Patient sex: M
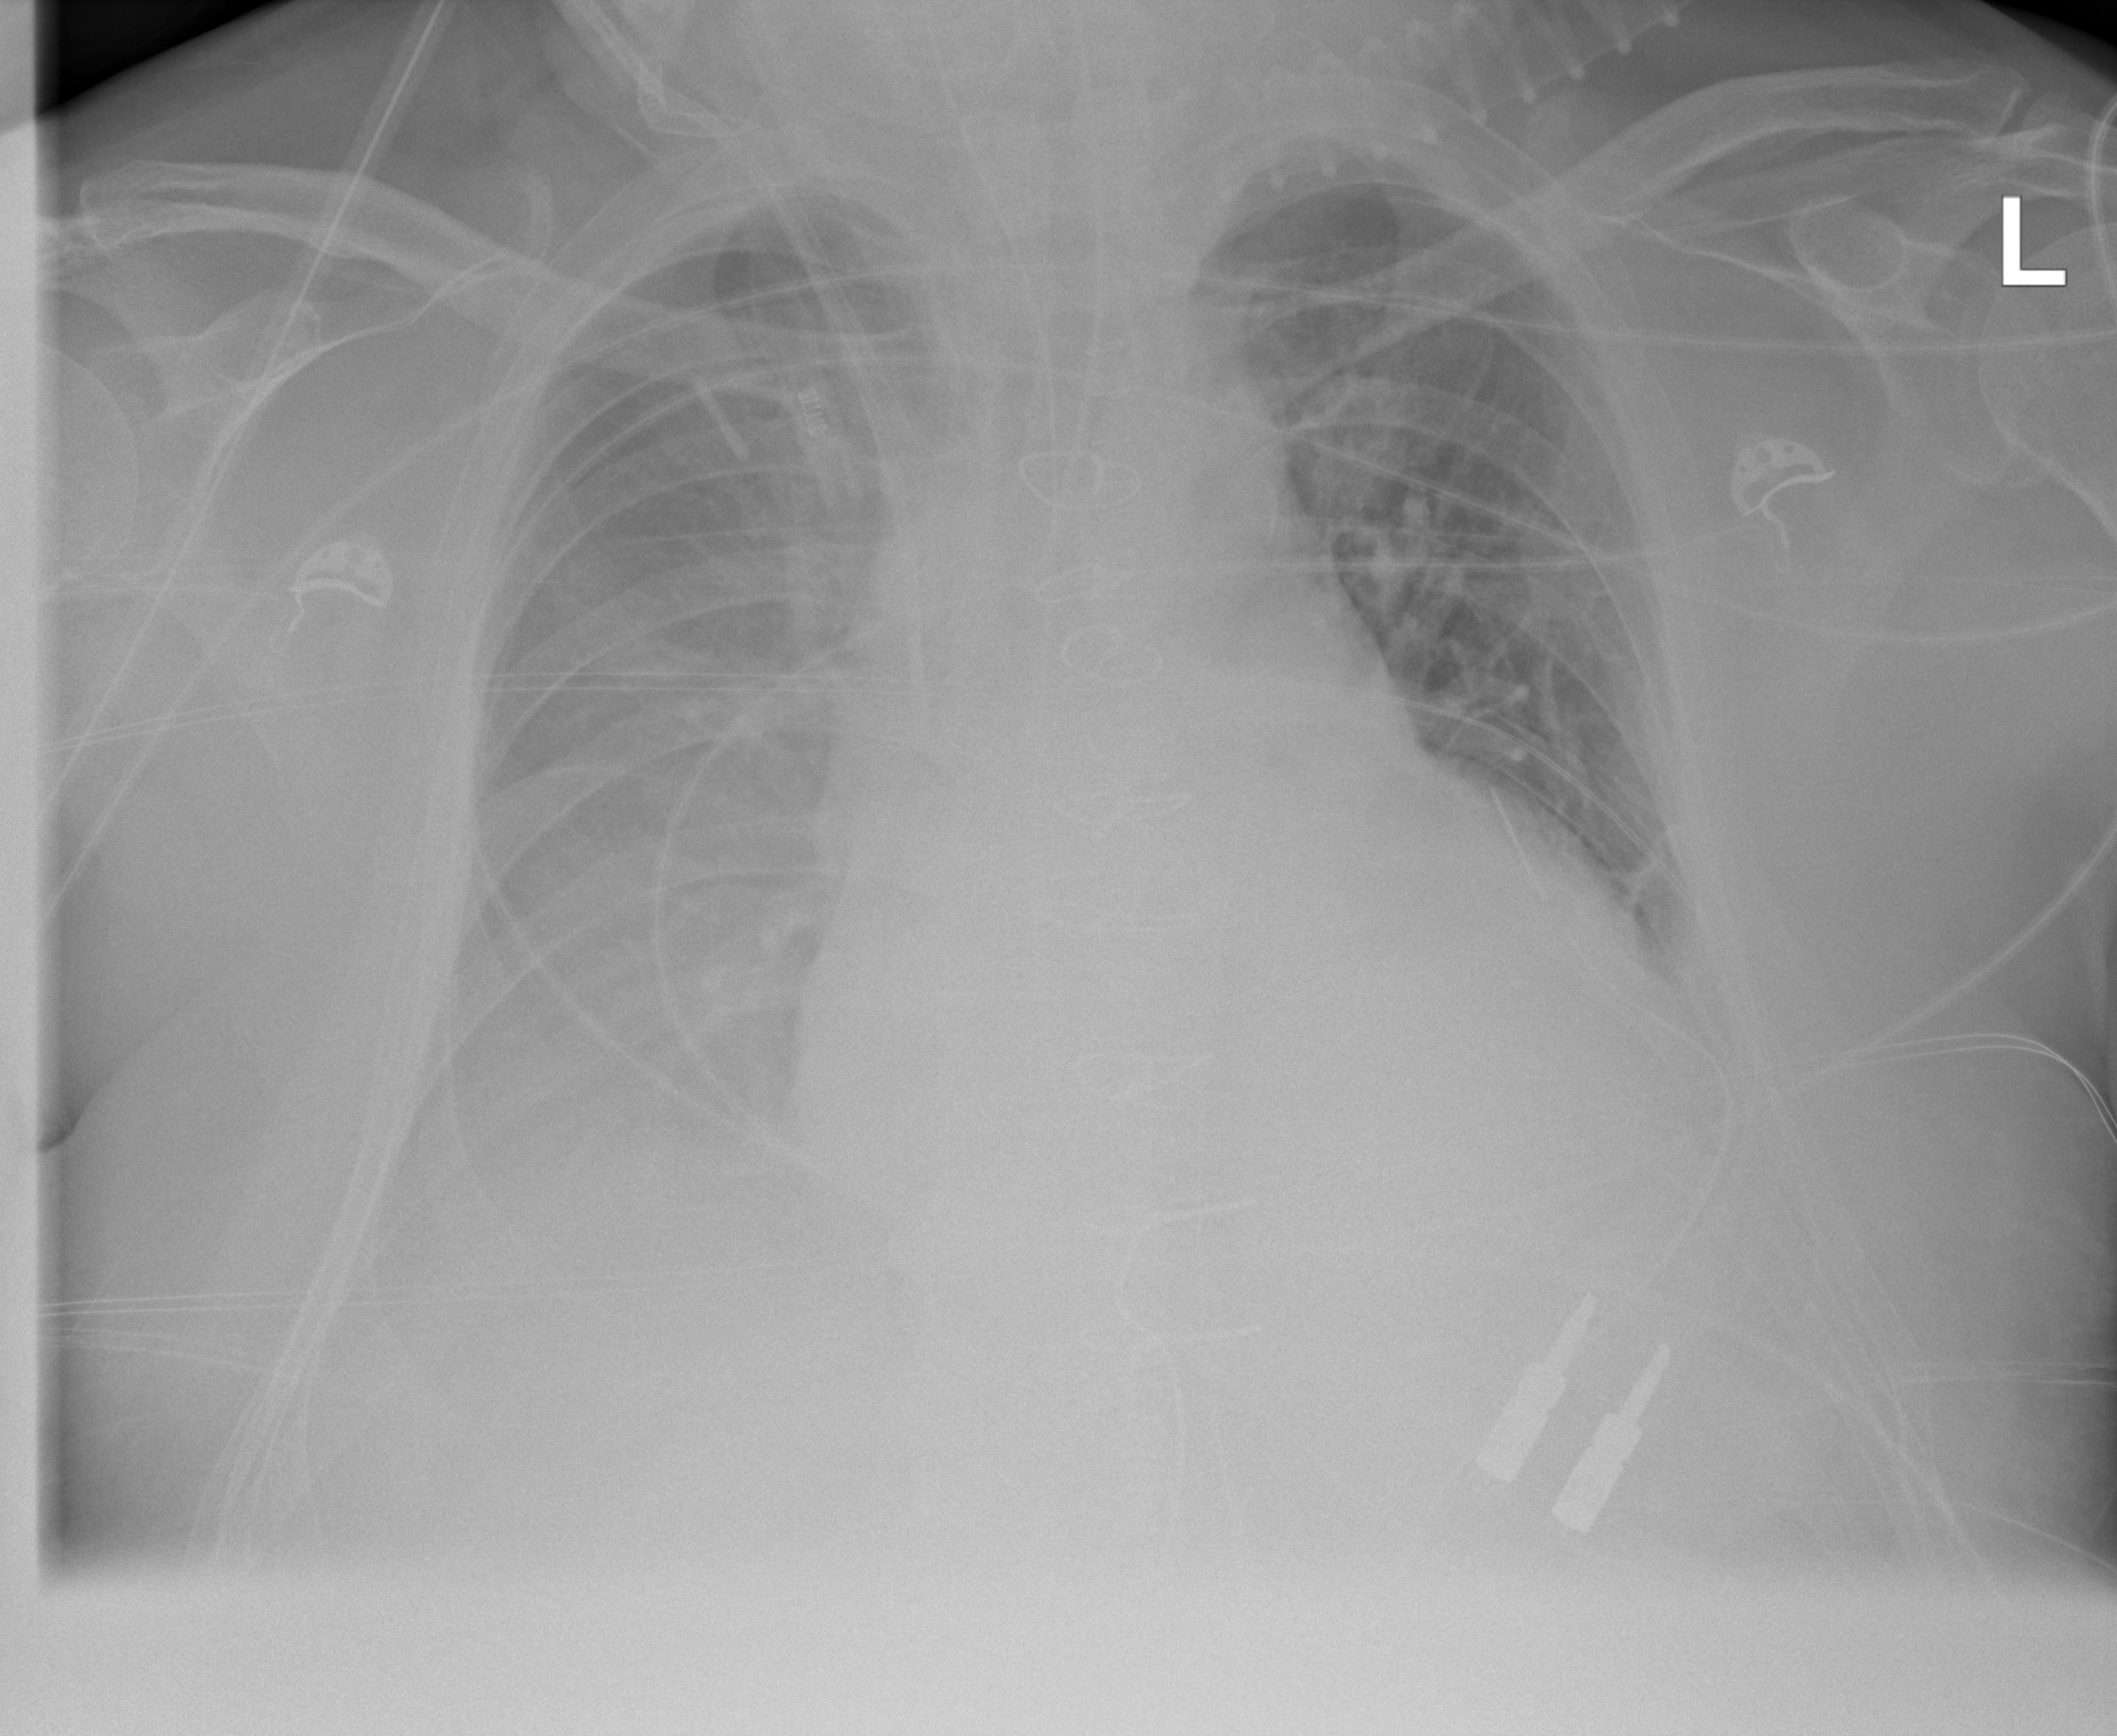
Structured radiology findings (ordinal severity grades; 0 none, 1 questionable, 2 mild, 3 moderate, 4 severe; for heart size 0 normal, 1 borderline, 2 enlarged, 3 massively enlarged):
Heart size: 3
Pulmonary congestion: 3
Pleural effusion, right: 3
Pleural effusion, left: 2
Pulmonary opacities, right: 0
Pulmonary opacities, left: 0
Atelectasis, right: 2
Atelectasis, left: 2